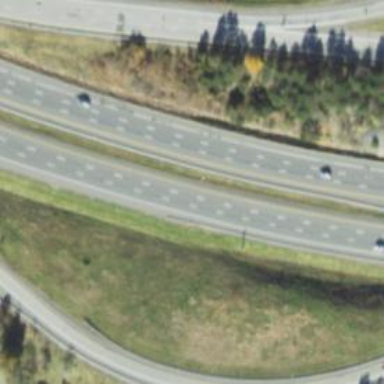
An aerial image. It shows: Asphalt motorway.